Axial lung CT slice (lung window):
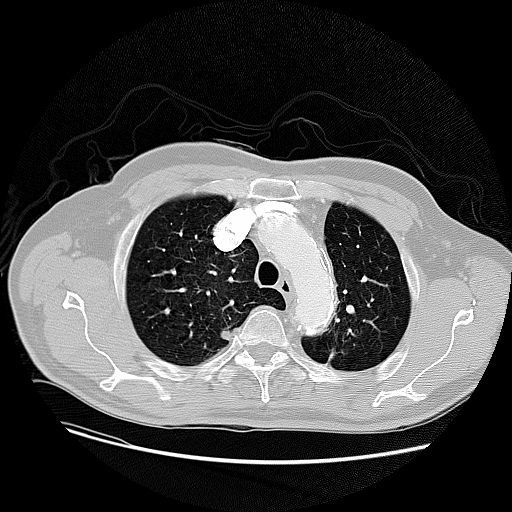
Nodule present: no